Interaction volume radius: 10 \u00c5
Interaction volume height: 15 \u00c5
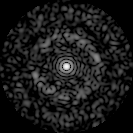
Disorder parameter: 0.8495